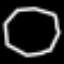
Label: octagon